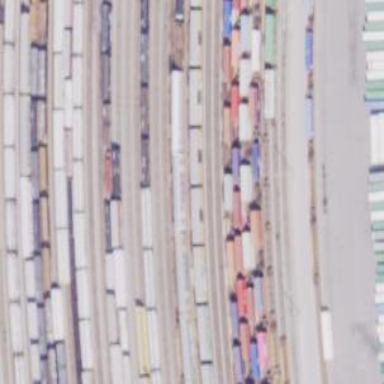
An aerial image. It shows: Railway yard in service.